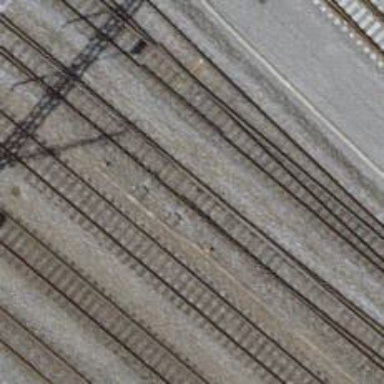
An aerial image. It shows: Railway switch.